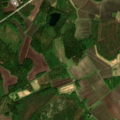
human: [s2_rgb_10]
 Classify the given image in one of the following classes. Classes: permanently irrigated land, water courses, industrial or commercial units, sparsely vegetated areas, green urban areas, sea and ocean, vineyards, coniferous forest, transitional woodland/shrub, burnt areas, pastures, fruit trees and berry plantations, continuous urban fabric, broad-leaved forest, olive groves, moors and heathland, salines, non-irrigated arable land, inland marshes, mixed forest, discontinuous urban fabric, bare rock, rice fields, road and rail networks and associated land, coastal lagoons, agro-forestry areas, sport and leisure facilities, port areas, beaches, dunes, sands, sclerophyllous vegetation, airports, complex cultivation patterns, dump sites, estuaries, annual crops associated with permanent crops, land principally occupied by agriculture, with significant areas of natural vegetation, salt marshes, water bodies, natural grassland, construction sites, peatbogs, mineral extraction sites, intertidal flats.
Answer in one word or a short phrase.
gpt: non-irrigated arable land, land principally occupied by agriculture, with significant areas of natural vegetation, coniferous forest, mixed forest